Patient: sex M, age 58
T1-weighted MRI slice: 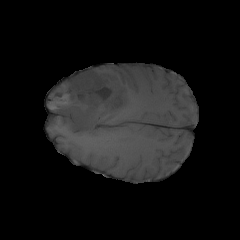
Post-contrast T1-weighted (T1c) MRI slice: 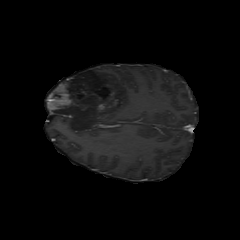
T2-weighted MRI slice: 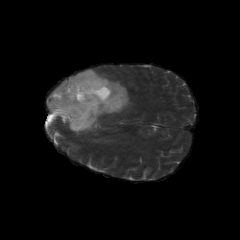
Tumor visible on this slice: yes
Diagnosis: Astrocytoma, IDH-mutant
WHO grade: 4